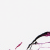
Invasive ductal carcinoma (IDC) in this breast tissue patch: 0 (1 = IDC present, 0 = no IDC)